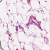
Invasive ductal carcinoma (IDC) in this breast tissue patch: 0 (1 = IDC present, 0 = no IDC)